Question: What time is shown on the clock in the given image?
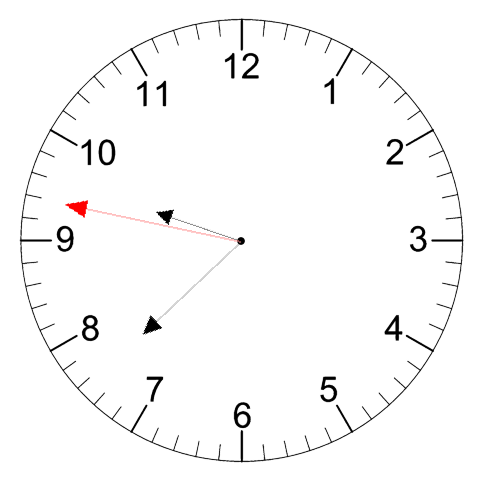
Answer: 09:37:47